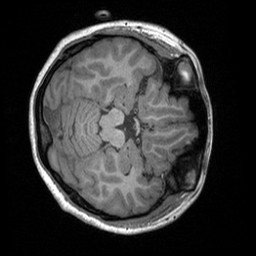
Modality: T1w
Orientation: axial
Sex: female
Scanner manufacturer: siemens
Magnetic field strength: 3 T
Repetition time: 1.9 s
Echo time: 0.00252 s